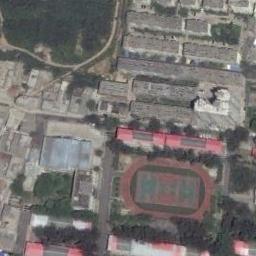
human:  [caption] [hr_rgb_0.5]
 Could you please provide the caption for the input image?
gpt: There are a lot of buildings next to the ground track field .

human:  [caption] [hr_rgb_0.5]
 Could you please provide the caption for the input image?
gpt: A track and field is built in the middle of a residential area, Surrounded by a lot of vegetation .

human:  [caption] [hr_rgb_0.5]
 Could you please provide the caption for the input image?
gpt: There are green Spaces around the track and field .

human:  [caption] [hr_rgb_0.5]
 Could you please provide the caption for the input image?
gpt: The ground track field is surrounded by lots of buildings .

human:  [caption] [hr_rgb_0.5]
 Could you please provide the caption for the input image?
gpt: There are many buildings around the ground track field with a red track .